Field crop: tomato
Growth stage: 1
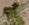
Species: solanum